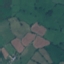
Label: Pasture